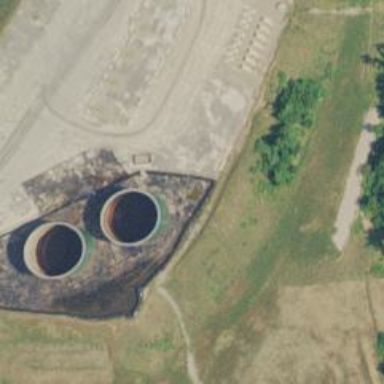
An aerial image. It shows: Storage tank with man-made structure.